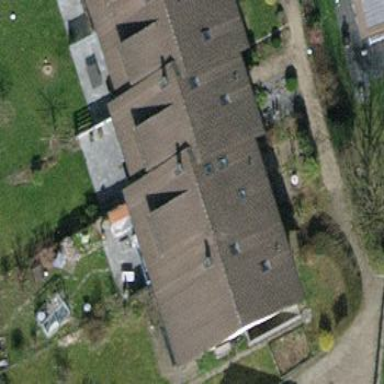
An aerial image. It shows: Simple house.